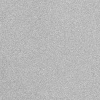
Atmospheric dust classification: dusty